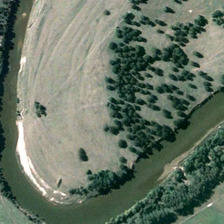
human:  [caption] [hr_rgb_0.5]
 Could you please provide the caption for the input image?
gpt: many green trees and meadows are in two sides of a curved river .

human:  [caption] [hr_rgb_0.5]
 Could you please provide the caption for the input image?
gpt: many green trees and meadows are in two sides of a curved river .

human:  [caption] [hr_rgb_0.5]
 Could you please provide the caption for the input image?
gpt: many green trees and meadows are in two sides of a curved river .

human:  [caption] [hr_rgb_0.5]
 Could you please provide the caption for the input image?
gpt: many green trees and meadows are in two sides of a curved river .

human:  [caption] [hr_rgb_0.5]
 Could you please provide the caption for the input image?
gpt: many green trees and meadows are in two sides of a curved river .